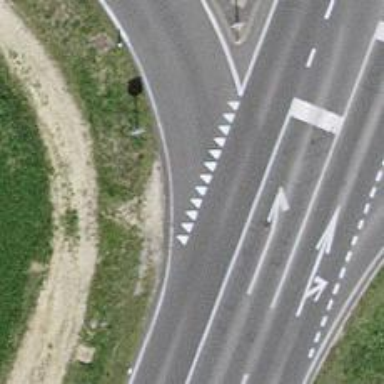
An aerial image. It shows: Road with "give way" sign.